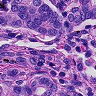
Metastatic tissue present: yes